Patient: sex M, age 57
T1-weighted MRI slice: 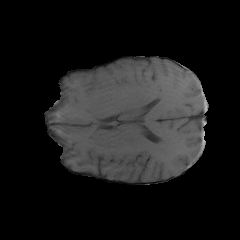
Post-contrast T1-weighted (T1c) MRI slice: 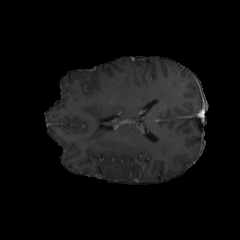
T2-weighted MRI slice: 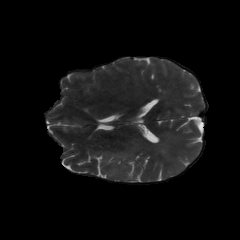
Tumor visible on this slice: yes
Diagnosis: Glioblastoma, IDH-wildtype
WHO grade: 4